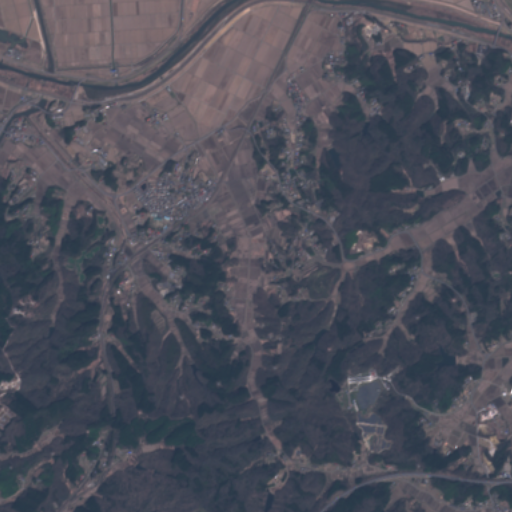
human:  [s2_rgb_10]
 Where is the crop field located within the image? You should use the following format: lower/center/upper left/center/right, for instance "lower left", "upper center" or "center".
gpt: The crop field is located in the upper of the image.
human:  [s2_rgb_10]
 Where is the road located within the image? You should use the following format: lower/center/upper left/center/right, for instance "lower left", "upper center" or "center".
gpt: There is no road in the image.